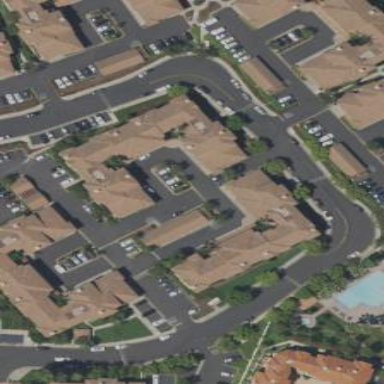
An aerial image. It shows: Image showing building with apartments.